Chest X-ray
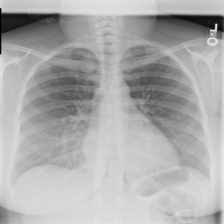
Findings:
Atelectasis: negative
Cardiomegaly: negative
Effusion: negative
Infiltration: negative
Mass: negative
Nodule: negative
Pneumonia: negative
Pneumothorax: negative
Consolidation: negative
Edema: negative
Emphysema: negative
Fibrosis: negative
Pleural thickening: negative
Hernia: negative